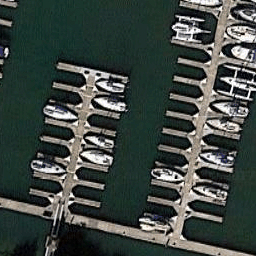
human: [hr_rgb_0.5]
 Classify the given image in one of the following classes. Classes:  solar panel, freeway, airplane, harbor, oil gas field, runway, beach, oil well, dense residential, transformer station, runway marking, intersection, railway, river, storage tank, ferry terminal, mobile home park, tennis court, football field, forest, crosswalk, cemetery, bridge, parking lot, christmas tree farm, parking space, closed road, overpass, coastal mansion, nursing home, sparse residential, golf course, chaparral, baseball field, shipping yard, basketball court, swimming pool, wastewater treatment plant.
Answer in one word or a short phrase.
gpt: harbor